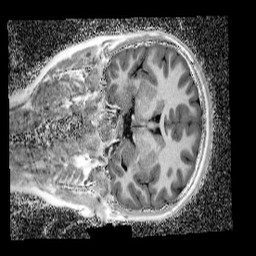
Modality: UNIT1_denoised
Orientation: coronal
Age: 11
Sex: female
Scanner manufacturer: siemens
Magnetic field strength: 3 T
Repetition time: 4 s
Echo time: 0.00299 s